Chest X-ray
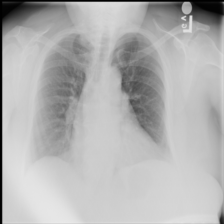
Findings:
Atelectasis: negative
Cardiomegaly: negative
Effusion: negative
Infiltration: negative
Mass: negative
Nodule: negative
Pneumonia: negative
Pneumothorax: negative
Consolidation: negative
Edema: negative
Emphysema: negative
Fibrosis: negative
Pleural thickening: negative
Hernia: negative